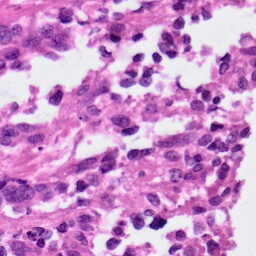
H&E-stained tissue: Ovarian